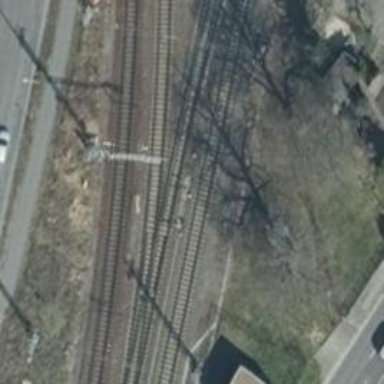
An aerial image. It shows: Railway switch.